Question: My designer came up with the following design thing:

However I'm not entirely sure how to get the text to stick at the bottom like you can see in the middle. I thought I could do something like (inline css is for example only):
'''
<div style="vertical-align: bottom; height:30px;">
<h2 style="line-height: 15px;font-size: 15px;padding: 0; margin:0;">
Foo bar foo
</h2>
</div>
'''
Suggestions?
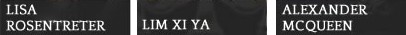
Answer: Assuming you use two divs for each 'button', if you set the outer divs (the black bits) to be position: absolute or position: relative you can use bottom:0 on the inner div containing the text.
This'll have the effect of aligning the text div at the bottom of it's parent.
Note: You can't use the vertical-align property, as that only does what you expect if you're looking at a table-cell.